Question: I have a servlet that I want to send javascript via ajax call:
'''
private String returnImage(String img, String imgFailOver) {
String str="<img src='http://Foo.com/images/"+img+".jpg' onError='this.onerror = null; this.src=""+imgFailOver+".jpg";' height='500' width='500'/><br/>";
return str;
}
'''
'''
<img src="image.png" onError="this.onerror=null;this.src='/images/noimage.gif';" />
'''
<URL>
My question/ problem is why do the escaped double quotes in servlet not register (get ignored) on the webpage?

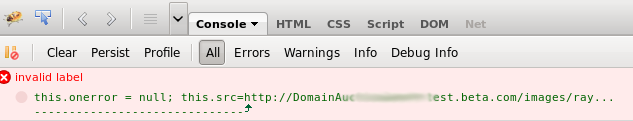
Answer: You need to put '"' instead of '"'. The HTML parser in the browser is unable to read '"', this is a Java double quote escape.